Question: '''
<div class="table" style="display:table;width:600px">
<div style="display:table-row">
<div style="width:30%;float:left;display:table-cell">Flow ID</div>
<div style="width:60%;float:right;display:table-cell">
<input type="text" name="flowid" size="20" id="flowid"/>
</div>
<div style="width:10%,float:right;display:table-cell"> [Default : 32] </div>
</div>
<div style="display:table-row">
<div style="width:30%;float:left;display:table-cell">Traffic Class</div>
<div style="width:60%;float:right;display:table-cell">
<input type="text" name="traffic" size="20" id="traffic"/>
</div>
<div style="width:10%;float:right;display:table-cell"> [Default : 0] </div>
</div>
</div>
'''
'''
div.table {
font: 81.25%/1 arial,helvetica,sans-serif;
font-weight:bold;
background-color:rgb(241,241,241);
margin: 0 auto;
width: 50%;
text-align:center;
border-width: 1px 1px 1px 1px;
border-style: solid;
border-color: rgb(229, 229, 229);
}
'''
Output I am getting is :

Why this strange behaviour ?
Althoguh first row seems to be correctly organized but still table-cell elements are not aligned completely to left and right. For second row, I have no clue what's going on ?
I am new in using divs as I used to do all these things with tables so please excuse if missing something trivial.
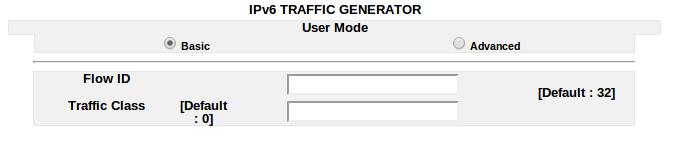
Answer: There is no need for the floats and you also had a typo in one of the inline styles:
'width:10%,float:right;' should be 'width:10%;float:right;'.
Here is it working:
<URL>
Here is how you should have your code:
<URL>
And here is a HTML table version:
<URL>